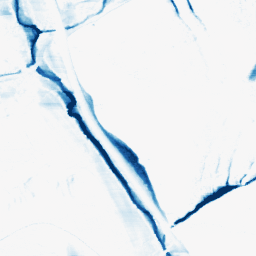
Category: morphological
Decomposition family: morphological_ellipse
Decomposition parameters: operation: closing
width: 5
height: 30
Upsampling method: sinc_blackman
Upsampling parameters: scale: 2
kernel_size: 16
Upsampling scale: 2